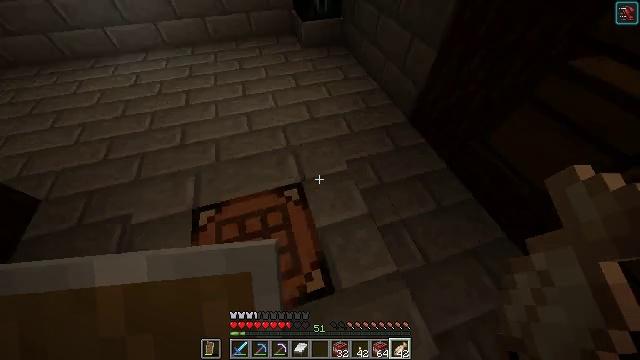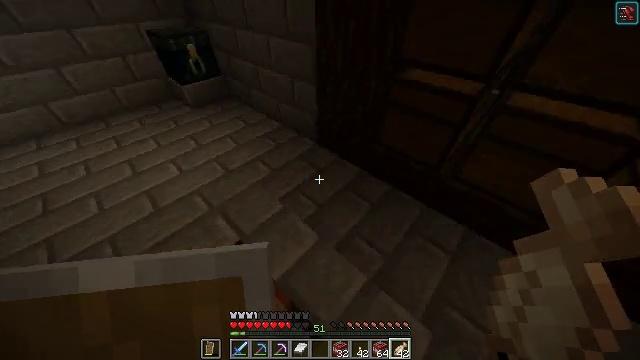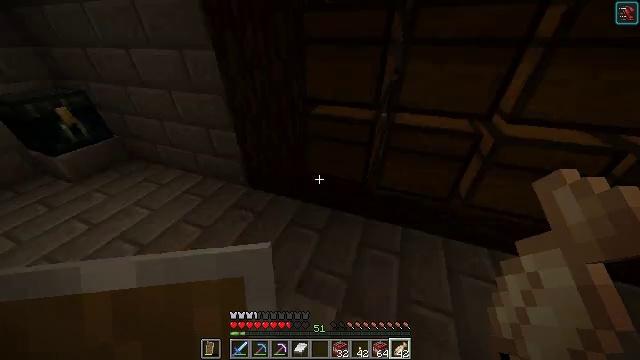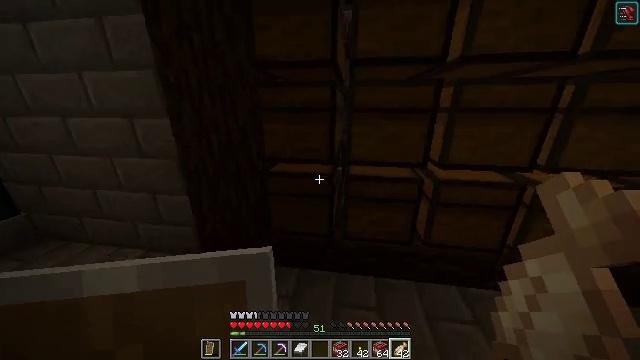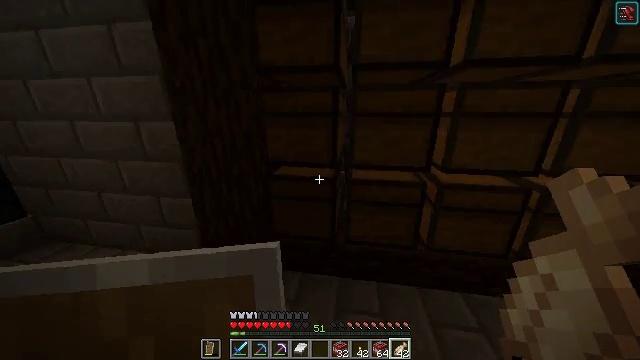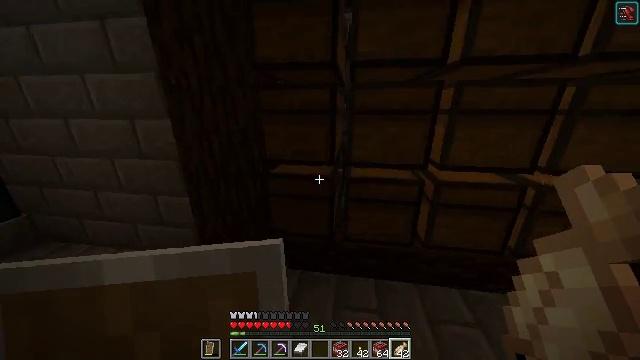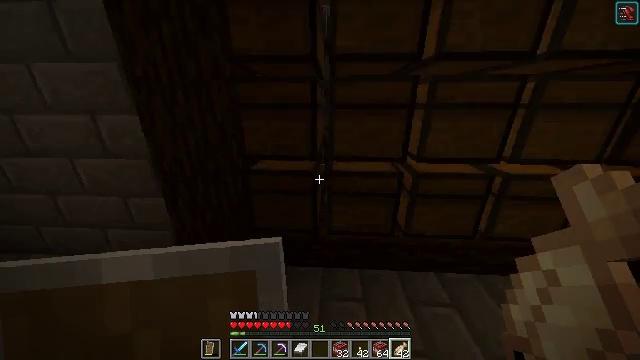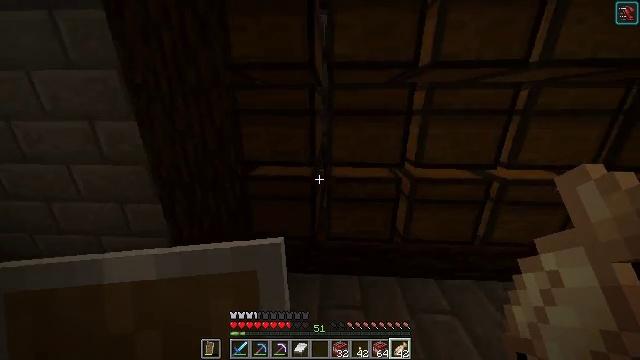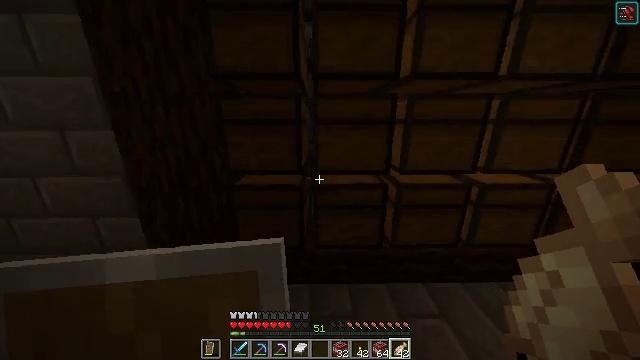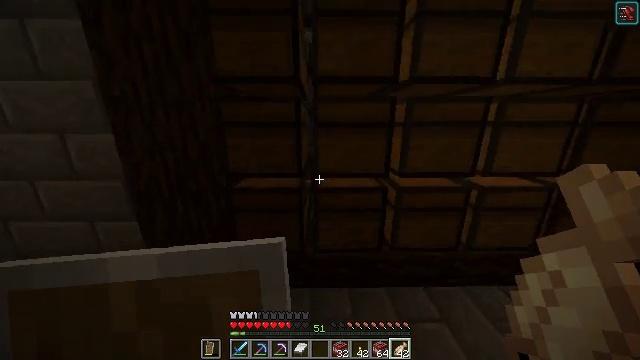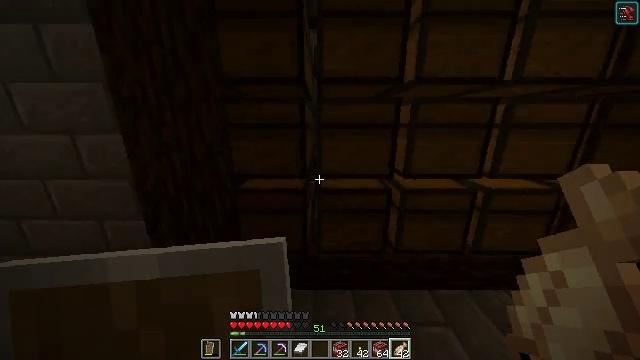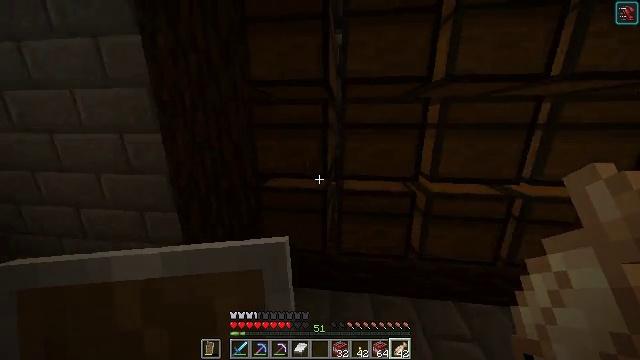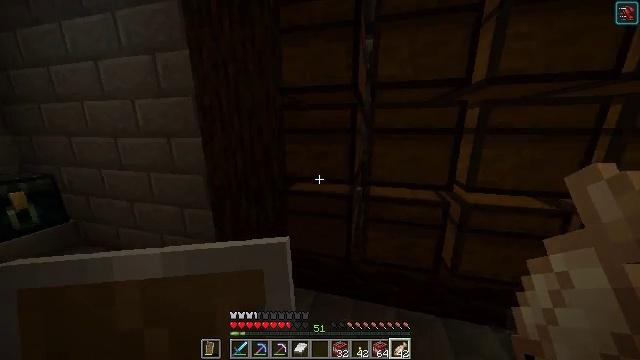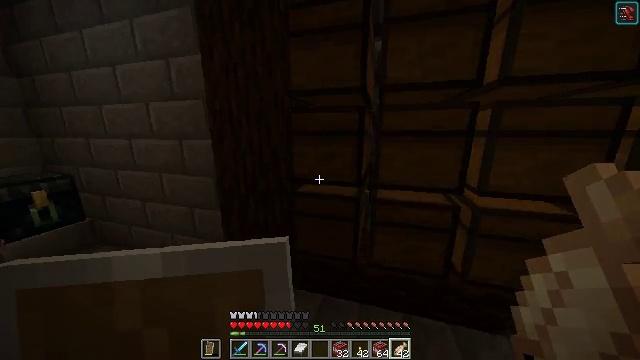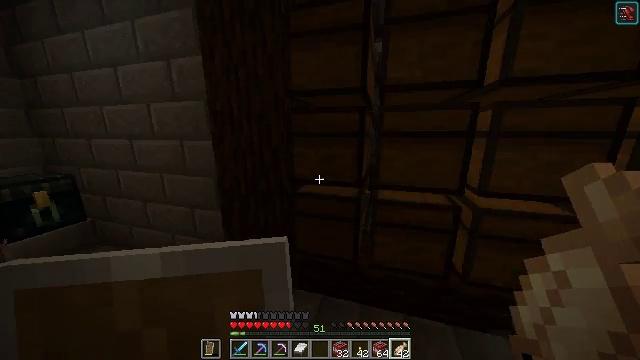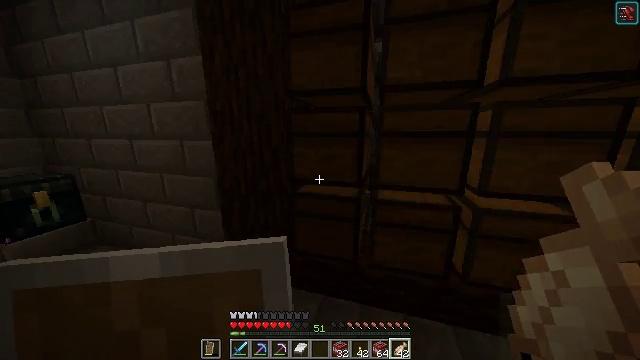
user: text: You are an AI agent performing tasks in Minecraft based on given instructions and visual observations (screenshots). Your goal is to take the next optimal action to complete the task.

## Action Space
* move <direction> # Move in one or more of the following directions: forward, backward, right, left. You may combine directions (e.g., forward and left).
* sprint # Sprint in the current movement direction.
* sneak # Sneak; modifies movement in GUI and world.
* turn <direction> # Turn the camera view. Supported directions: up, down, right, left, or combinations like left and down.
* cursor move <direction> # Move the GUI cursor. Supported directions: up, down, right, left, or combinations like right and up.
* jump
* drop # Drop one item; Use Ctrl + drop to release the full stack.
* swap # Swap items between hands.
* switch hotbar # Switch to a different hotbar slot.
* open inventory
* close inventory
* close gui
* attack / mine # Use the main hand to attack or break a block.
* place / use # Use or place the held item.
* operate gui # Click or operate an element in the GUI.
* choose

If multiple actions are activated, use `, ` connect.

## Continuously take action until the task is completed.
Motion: motion action
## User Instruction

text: Combine gunpowder and sand to craft TNT.
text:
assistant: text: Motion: turn right and up
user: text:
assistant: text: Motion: turn right and up
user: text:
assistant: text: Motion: turn right and up
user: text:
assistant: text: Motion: turn up
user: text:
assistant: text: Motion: no_op
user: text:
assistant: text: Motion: turn right and down
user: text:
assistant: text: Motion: turn up
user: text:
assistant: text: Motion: turn right and up
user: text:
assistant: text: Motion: no_op
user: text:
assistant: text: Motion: turn left
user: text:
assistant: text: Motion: turn left
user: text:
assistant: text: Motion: turn left and up
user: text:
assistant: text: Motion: turn left
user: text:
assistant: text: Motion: no_op
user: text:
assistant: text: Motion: use / place
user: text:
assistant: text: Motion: use / place
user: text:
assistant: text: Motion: no_op
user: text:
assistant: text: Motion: no_op
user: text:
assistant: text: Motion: no_op
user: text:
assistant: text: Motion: open gui
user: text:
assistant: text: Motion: no_op
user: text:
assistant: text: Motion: no_op
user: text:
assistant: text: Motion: no_op
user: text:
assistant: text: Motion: sneak
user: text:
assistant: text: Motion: sneak, cursor move right and up
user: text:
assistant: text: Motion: sneak, cursor move right and up
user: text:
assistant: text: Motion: sneak, cursor move right and up
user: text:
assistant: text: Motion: sneak, cursor move right and up
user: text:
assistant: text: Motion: sneak
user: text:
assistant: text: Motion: sneak